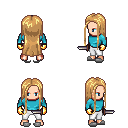
a pixel art fantasy rpg character, male body template, human, light skin, teal long-sleeve shirt, white pants, light blonde extra-long hairstyle, gold gloves, white slippers, dagger, four views (front, back, left, right), 2x2 character sprite sheet, small pixel art, hard edges, no anti-aliasing